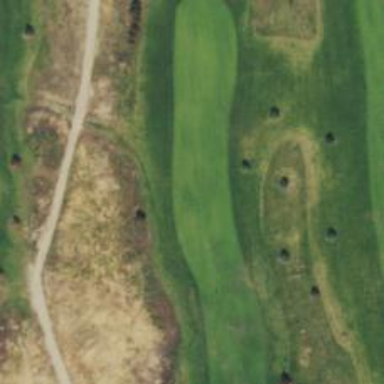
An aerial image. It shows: View of golf hole.